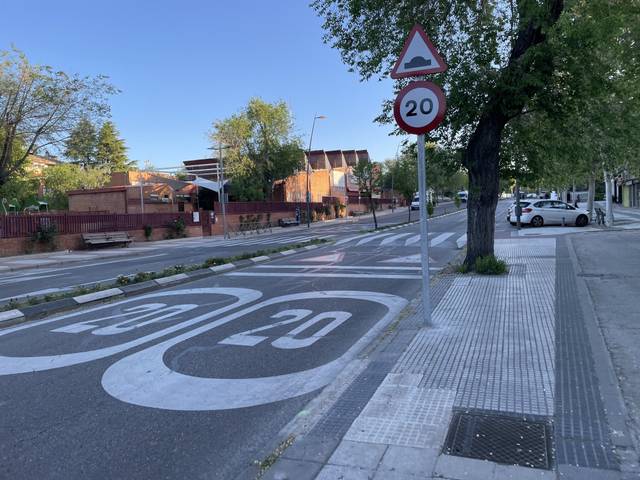
Region: Spain
Coordinates: 40.475, -3.872